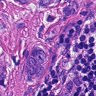
Metastatic tissue present: yes